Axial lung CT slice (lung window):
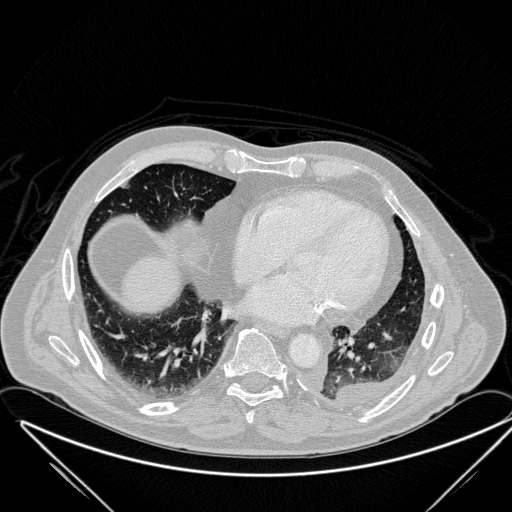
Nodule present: no